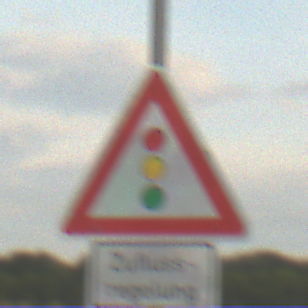
Verkehrszeichen: Lichtzeichenanlage
Zusatzzeichen unten: HinweisDurchVerbaleAngabe7
Umgebung: Outdoor, RoadRail
Tageszeit: SunriseSunset
Wetter: PartlyCloudy
Licht: Natural
Jahreszeit: NotSpecified
Kontrast: LowContrast